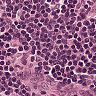
Metastatic tissue present: no